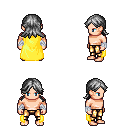
a pixel art fantasy rpg character, male body template, human, light skin, yellow cape, gold greaves, gray loose hair, white cloth bandages, four views (front, back, left, right), 2x2 character sprite sheet, small pixel art, hard edges, no anti-aliasing